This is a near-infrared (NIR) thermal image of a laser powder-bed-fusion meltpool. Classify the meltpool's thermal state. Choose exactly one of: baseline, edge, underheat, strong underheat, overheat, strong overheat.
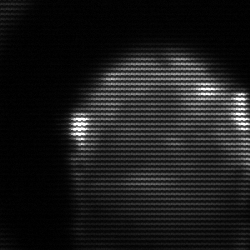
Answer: edge